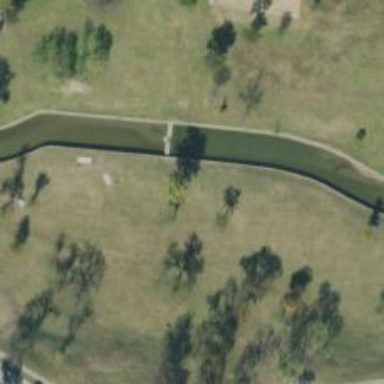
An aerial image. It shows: Disc golf basket.